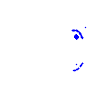
Particle: electron